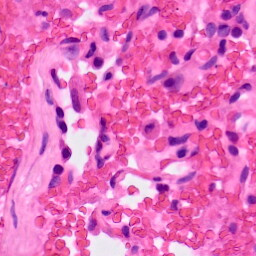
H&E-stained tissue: Lung